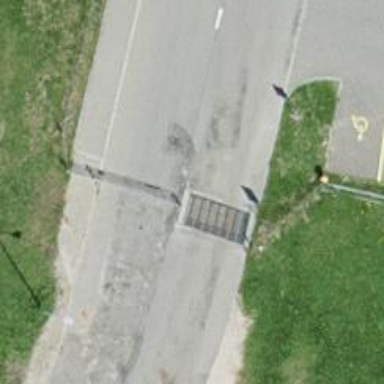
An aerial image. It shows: Cattle grid barrier.